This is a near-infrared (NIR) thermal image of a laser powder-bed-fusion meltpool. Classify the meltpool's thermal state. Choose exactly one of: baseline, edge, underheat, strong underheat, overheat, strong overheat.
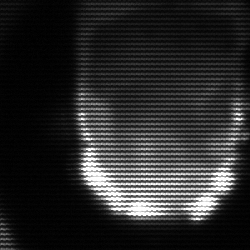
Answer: baseline